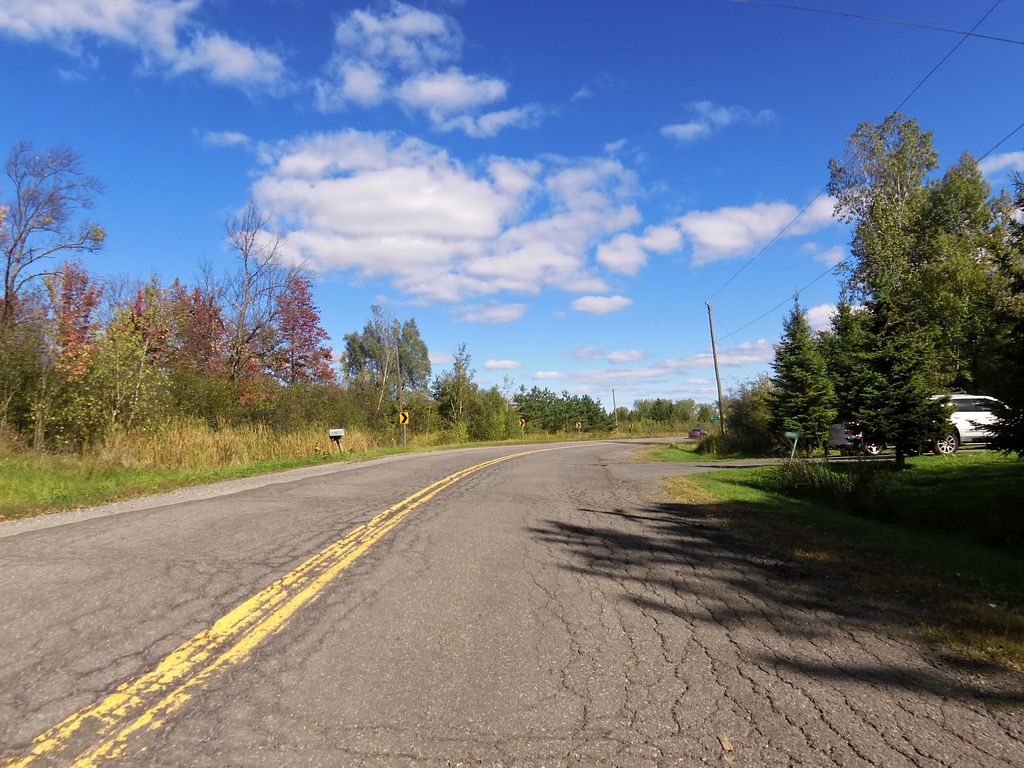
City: ottawa-gatineau